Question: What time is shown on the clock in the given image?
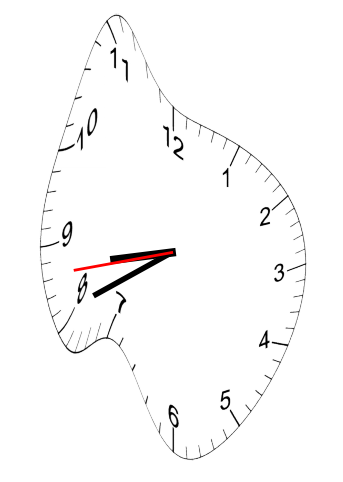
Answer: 08:40:43